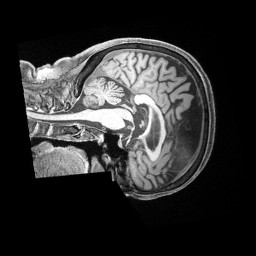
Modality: T1w
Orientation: sagittal
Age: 72
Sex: female
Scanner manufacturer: siemens
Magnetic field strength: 3 T
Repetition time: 2.5 s
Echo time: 0.00222 s